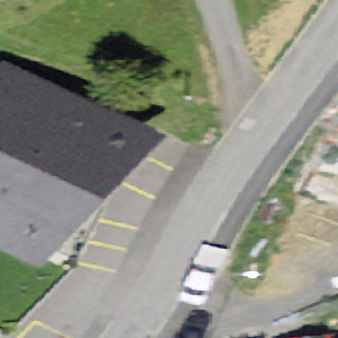
Label: other